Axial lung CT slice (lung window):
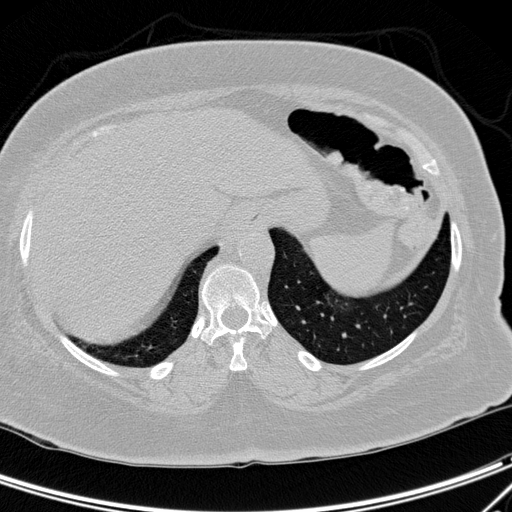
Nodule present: no